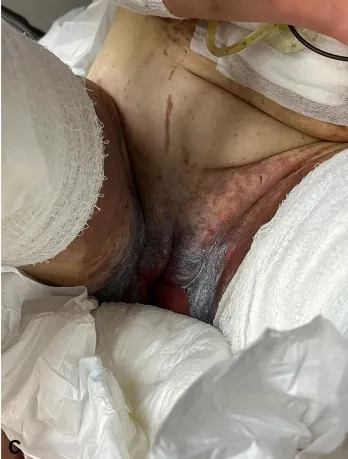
Acrodermatitis dysmetabolica and acquired acrodermatitis enteropathica lesions. Peri-genital regions.
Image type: medical_photograph (other_medical_photograph)